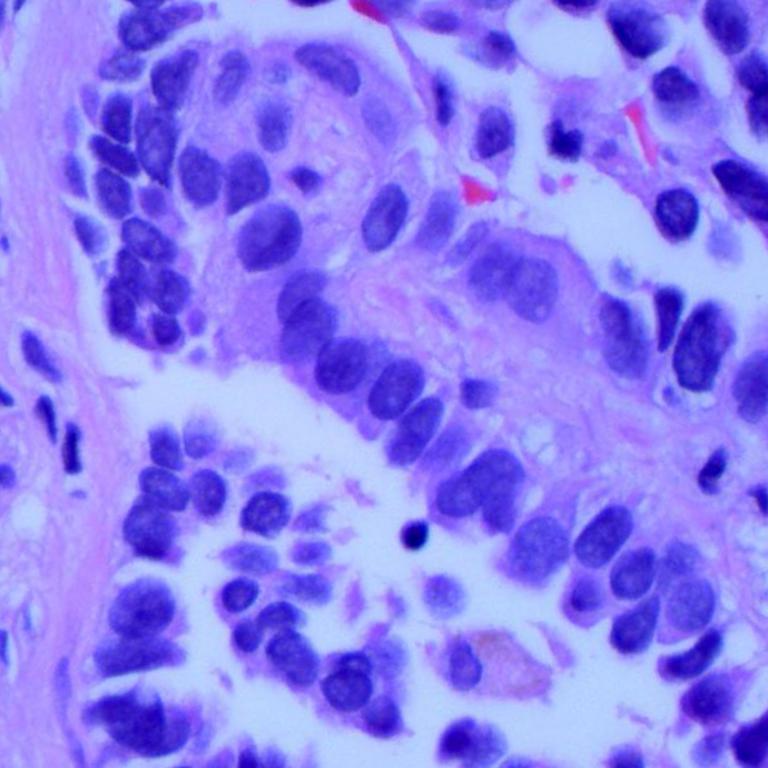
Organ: lung
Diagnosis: adenocarcinomas